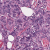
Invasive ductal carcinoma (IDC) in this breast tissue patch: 1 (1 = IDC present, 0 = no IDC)